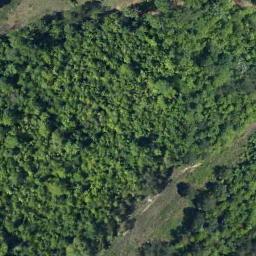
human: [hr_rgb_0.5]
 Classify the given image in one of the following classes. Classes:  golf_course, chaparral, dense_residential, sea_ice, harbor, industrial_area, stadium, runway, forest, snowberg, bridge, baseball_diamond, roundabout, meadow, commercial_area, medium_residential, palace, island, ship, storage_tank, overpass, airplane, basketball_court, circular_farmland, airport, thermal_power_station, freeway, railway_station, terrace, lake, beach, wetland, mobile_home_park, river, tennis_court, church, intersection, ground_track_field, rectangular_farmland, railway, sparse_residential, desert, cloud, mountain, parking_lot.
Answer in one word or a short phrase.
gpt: forest